Interaction volume radius: 5 \u00c5
Interaction volume height: 35 \u00c5
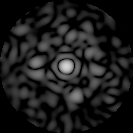
Disorder parameter: 0.8602